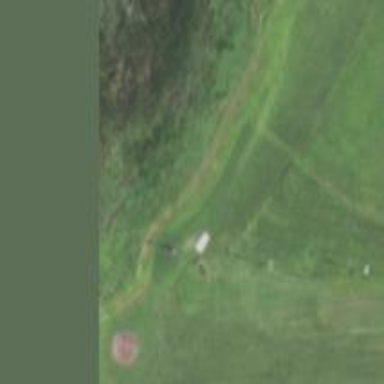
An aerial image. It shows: Disc golf tee area.